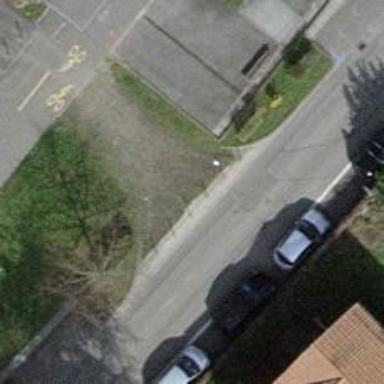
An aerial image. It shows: Bollard.